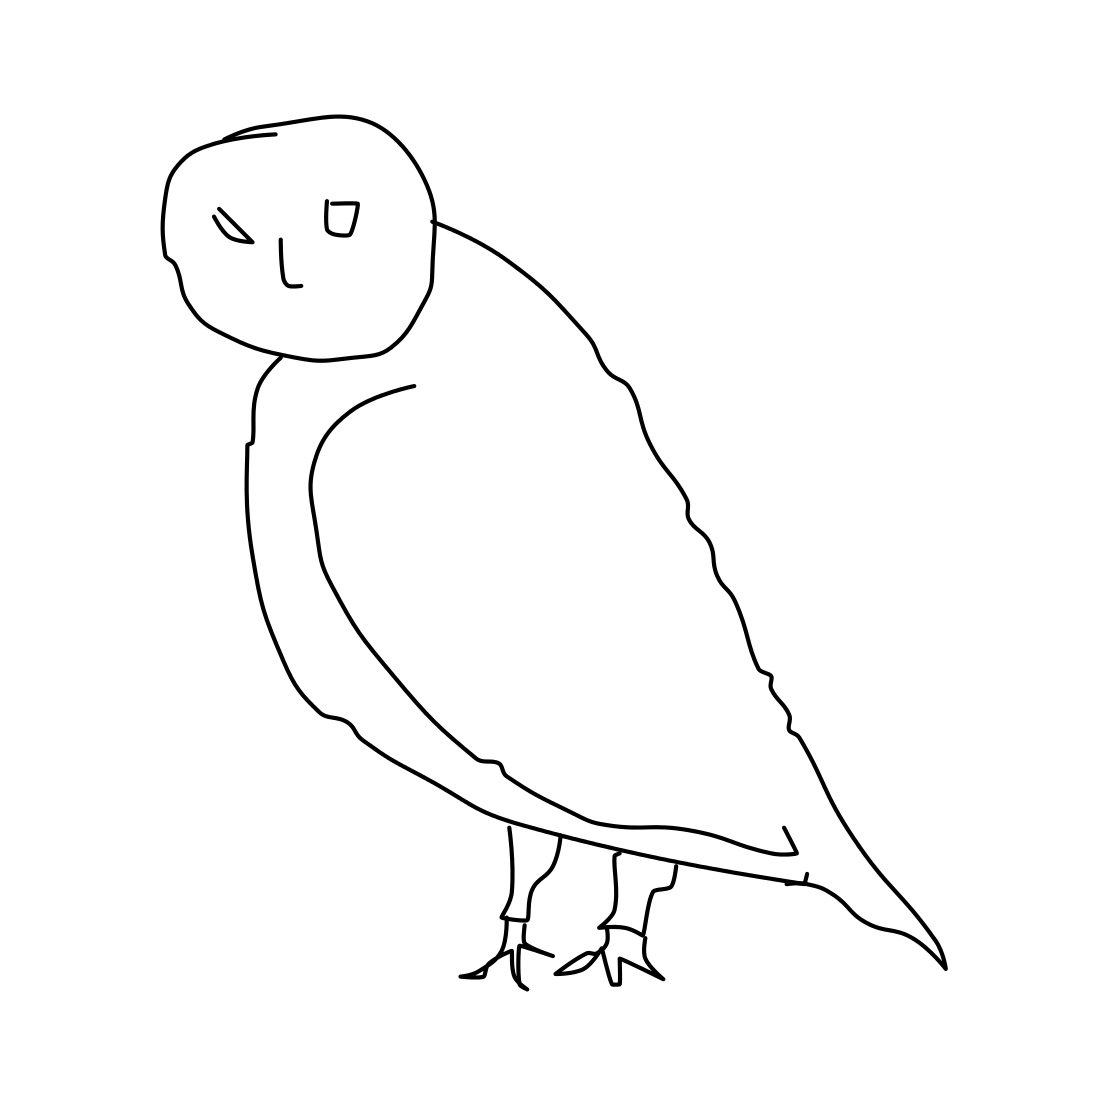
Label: owl